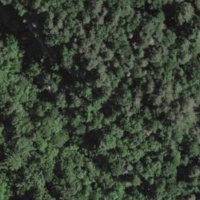
EUNIS habitat code: 43
Species observed at this site:
Stachys recta
Saponaria ocymoides
Cephalanthera longifolia